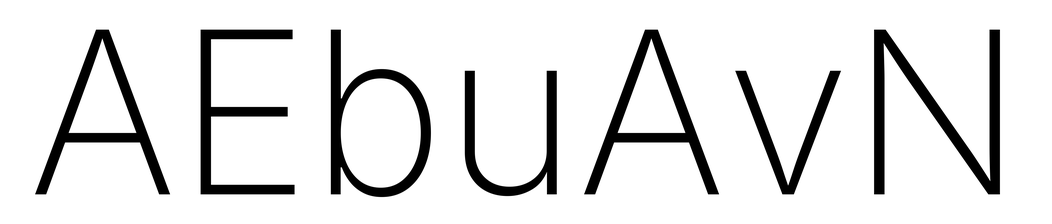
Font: Inter_ExtraLight